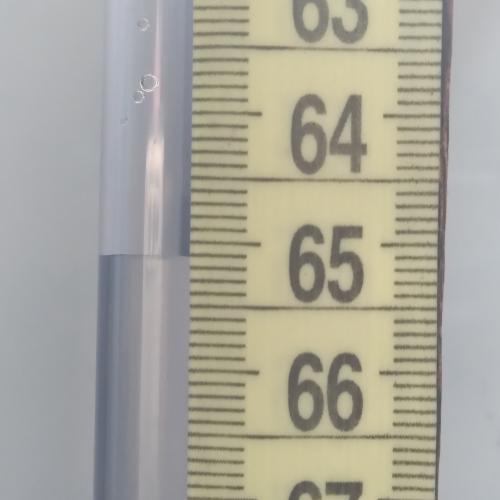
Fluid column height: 65.1 cm